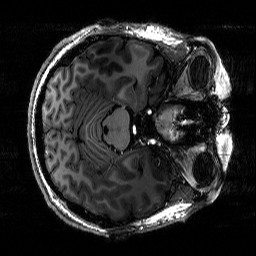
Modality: T1w
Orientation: axial
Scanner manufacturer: siemens
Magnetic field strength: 6.98 T
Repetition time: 2.5 s
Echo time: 0.00297 s